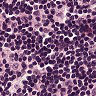
Metastatic tissue present: no